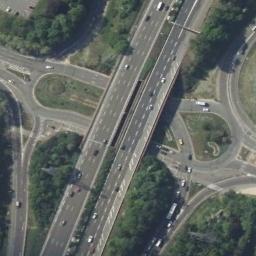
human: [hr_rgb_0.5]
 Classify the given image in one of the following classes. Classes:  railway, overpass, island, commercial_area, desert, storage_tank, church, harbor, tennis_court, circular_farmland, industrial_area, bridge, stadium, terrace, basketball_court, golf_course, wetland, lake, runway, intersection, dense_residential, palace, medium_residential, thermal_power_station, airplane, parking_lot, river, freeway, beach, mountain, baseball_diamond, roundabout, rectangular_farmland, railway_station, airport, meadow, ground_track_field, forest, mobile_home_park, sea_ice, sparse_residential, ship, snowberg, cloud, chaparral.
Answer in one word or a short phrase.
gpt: overpass